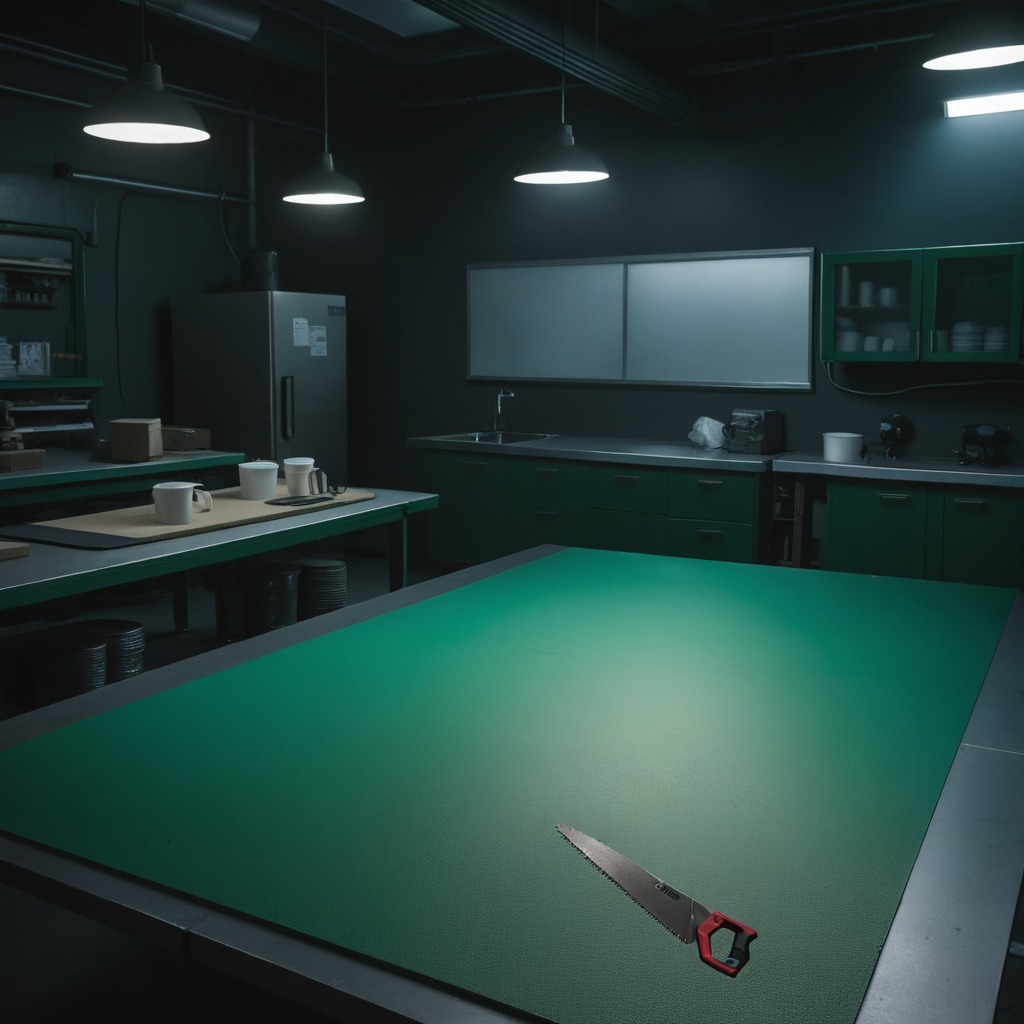
A metal saw lying on a green rubber mat inside a workshop at night.